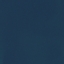
Land use / land cover: SeaLake